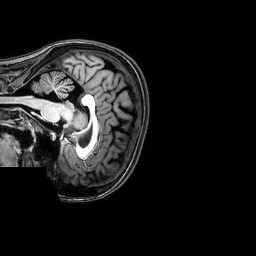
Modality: T1w
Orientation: sagittal
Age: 22
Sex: female